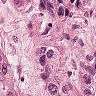
Metastatic tissue present: yes